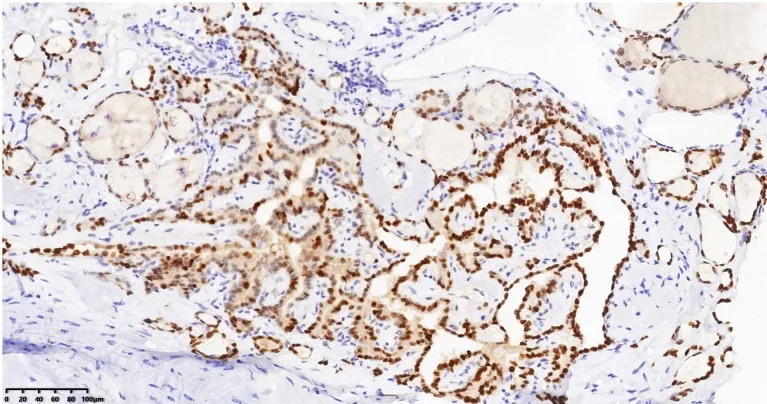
Right neck mass with positive TTF-1 staining, immunohistochemical envision (*200).
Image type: pathology (immunostaining)